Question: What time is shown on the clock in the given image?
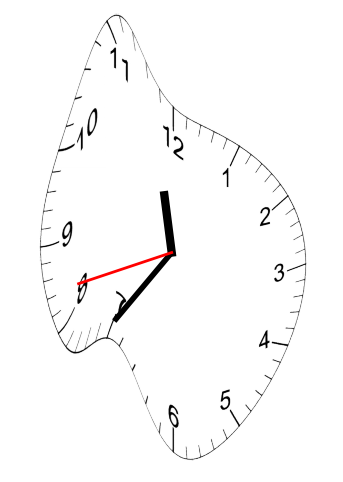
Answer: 11:35:42